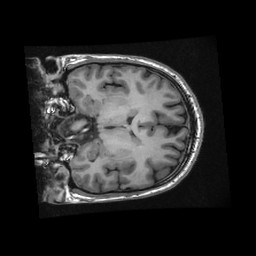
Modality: T1w
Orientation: coronal
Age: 30
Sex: male
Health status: healthy
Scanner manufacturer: ge
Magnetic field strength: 3 T
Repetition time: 0.008392 s
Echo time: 0.003108 s